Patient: sex F, age 64
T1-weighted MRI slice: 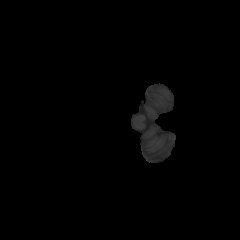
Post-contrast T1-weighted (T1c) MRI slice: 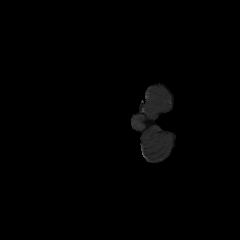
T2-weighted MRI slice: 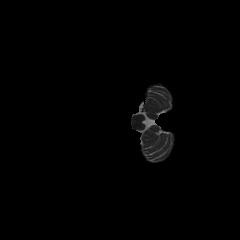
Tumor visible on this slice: no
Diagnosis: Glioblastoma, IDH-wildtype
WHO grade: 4